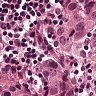
Metastatic tissue present: yes